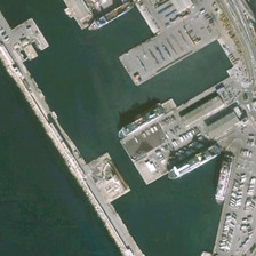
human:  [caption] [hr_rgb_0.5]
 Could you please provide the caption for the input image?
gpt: this port is separated from the sea by a long dam with plenty of cars parking on its bank .

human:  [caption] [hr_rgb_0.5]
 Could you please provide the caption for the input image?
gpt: three ships are berthed in the port.

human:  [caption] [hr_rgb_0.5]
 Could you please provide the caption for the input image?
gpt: Three ships are moored in the port.

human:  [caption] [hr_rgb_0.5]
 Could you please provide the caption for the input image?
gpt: Three ships are docked in the harbor.

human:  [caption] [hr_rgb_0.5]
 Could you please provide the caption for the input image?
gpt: four boats are in a port with a wharf .